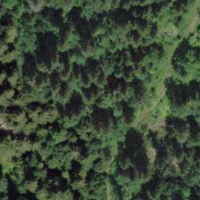
EUNIS habitat code: 43
Species observed at this site:
Mercurialis perennis